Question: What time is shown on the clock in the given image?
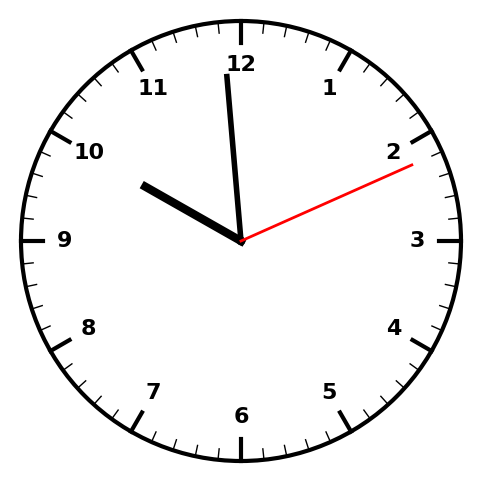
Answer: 09:59:11